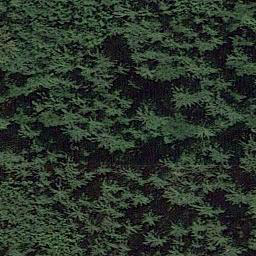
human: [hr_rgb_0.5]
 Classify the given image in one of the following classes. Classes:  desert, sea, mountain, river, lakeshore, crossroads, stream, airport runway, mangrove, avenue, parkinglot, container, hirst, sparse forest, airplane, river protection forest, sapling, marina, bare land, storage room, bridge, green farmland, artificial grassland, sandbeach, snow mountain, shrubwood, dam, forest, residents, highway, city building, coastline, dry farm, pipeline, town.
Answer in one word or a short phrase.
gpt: forest